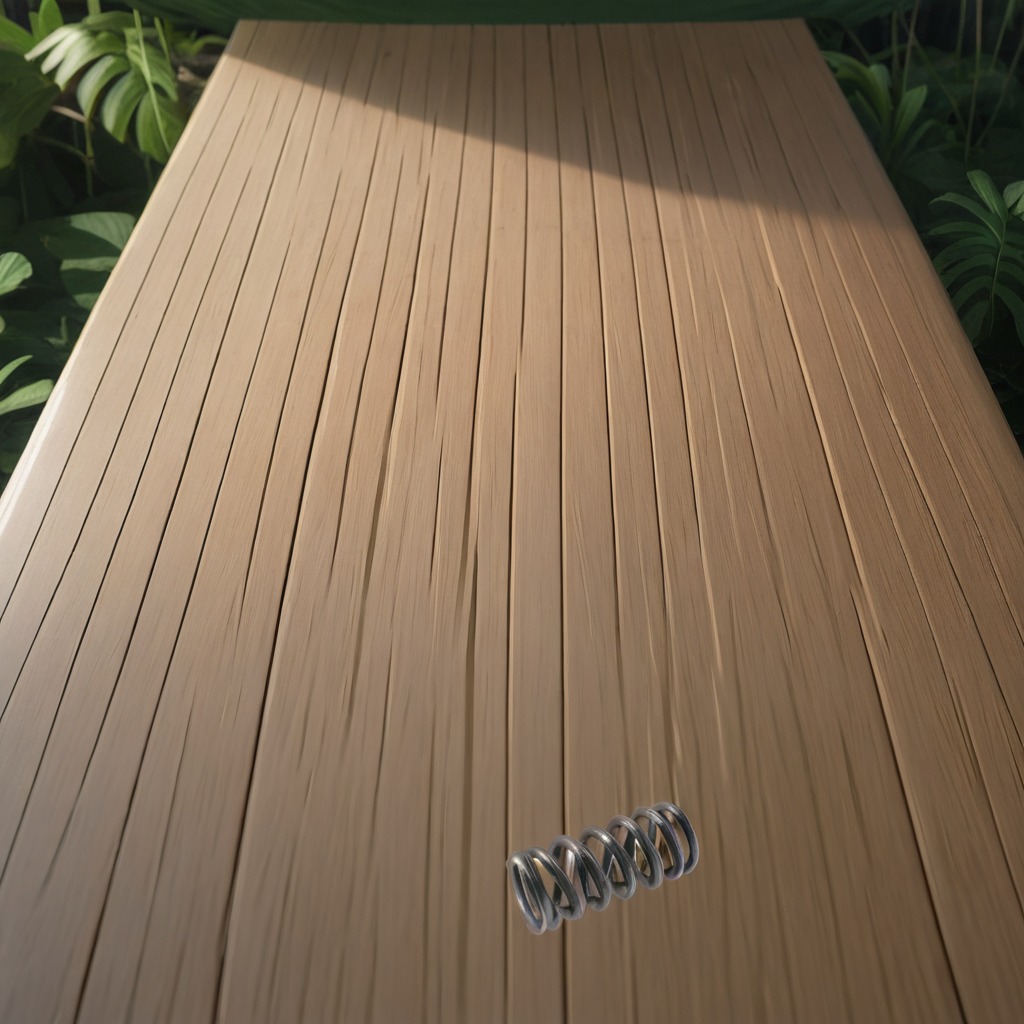
A coiled metal spring is lying on a clean wooden table inside a jungle field workshop tent humid ambient light worn but